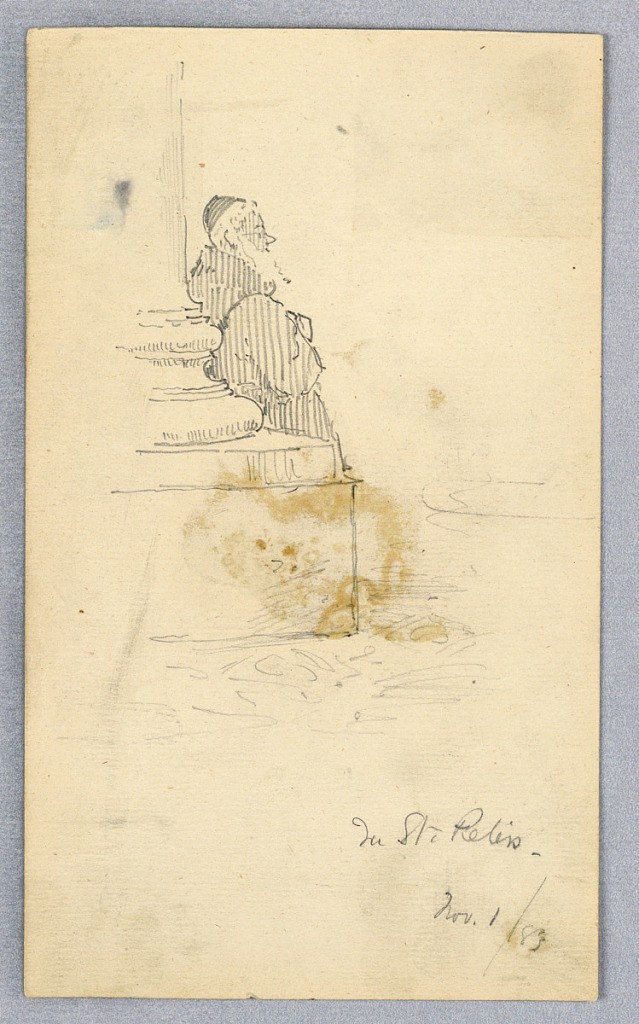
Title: Priest in St. Peter's
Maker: Francis Augustus Lathrop, American, 1849–1909
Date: November 1, 1883
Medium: Graphite on paper
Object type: Drawing
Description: Man in monk's robes standing against the base of a pillar, facing towards the right.